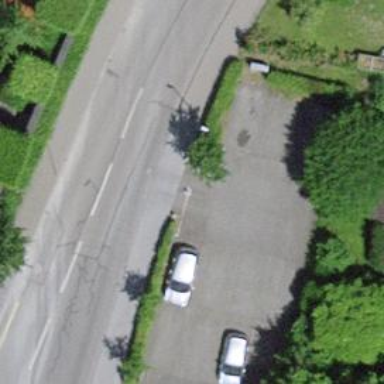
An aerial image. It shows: Hedge acting as barrier.